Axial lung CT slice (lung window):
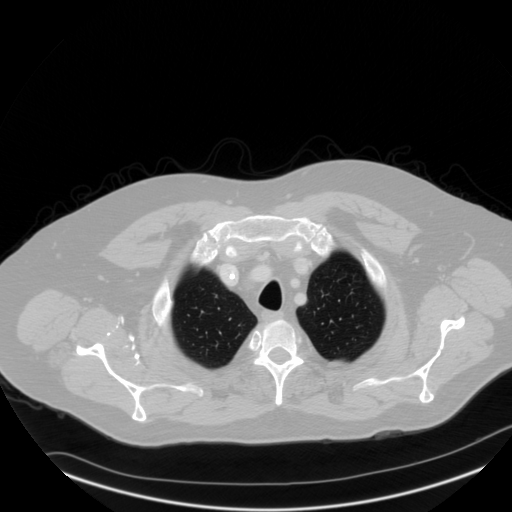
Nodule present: no